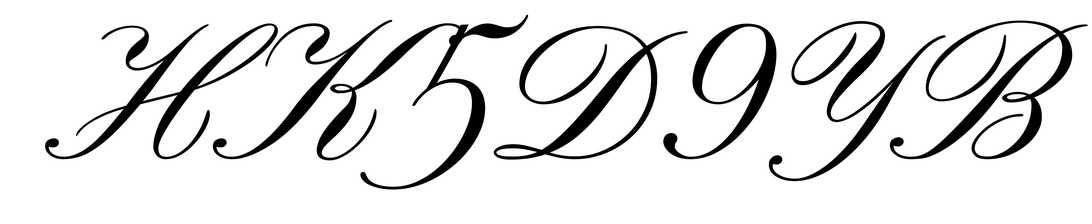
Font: PinyonScript-Regular